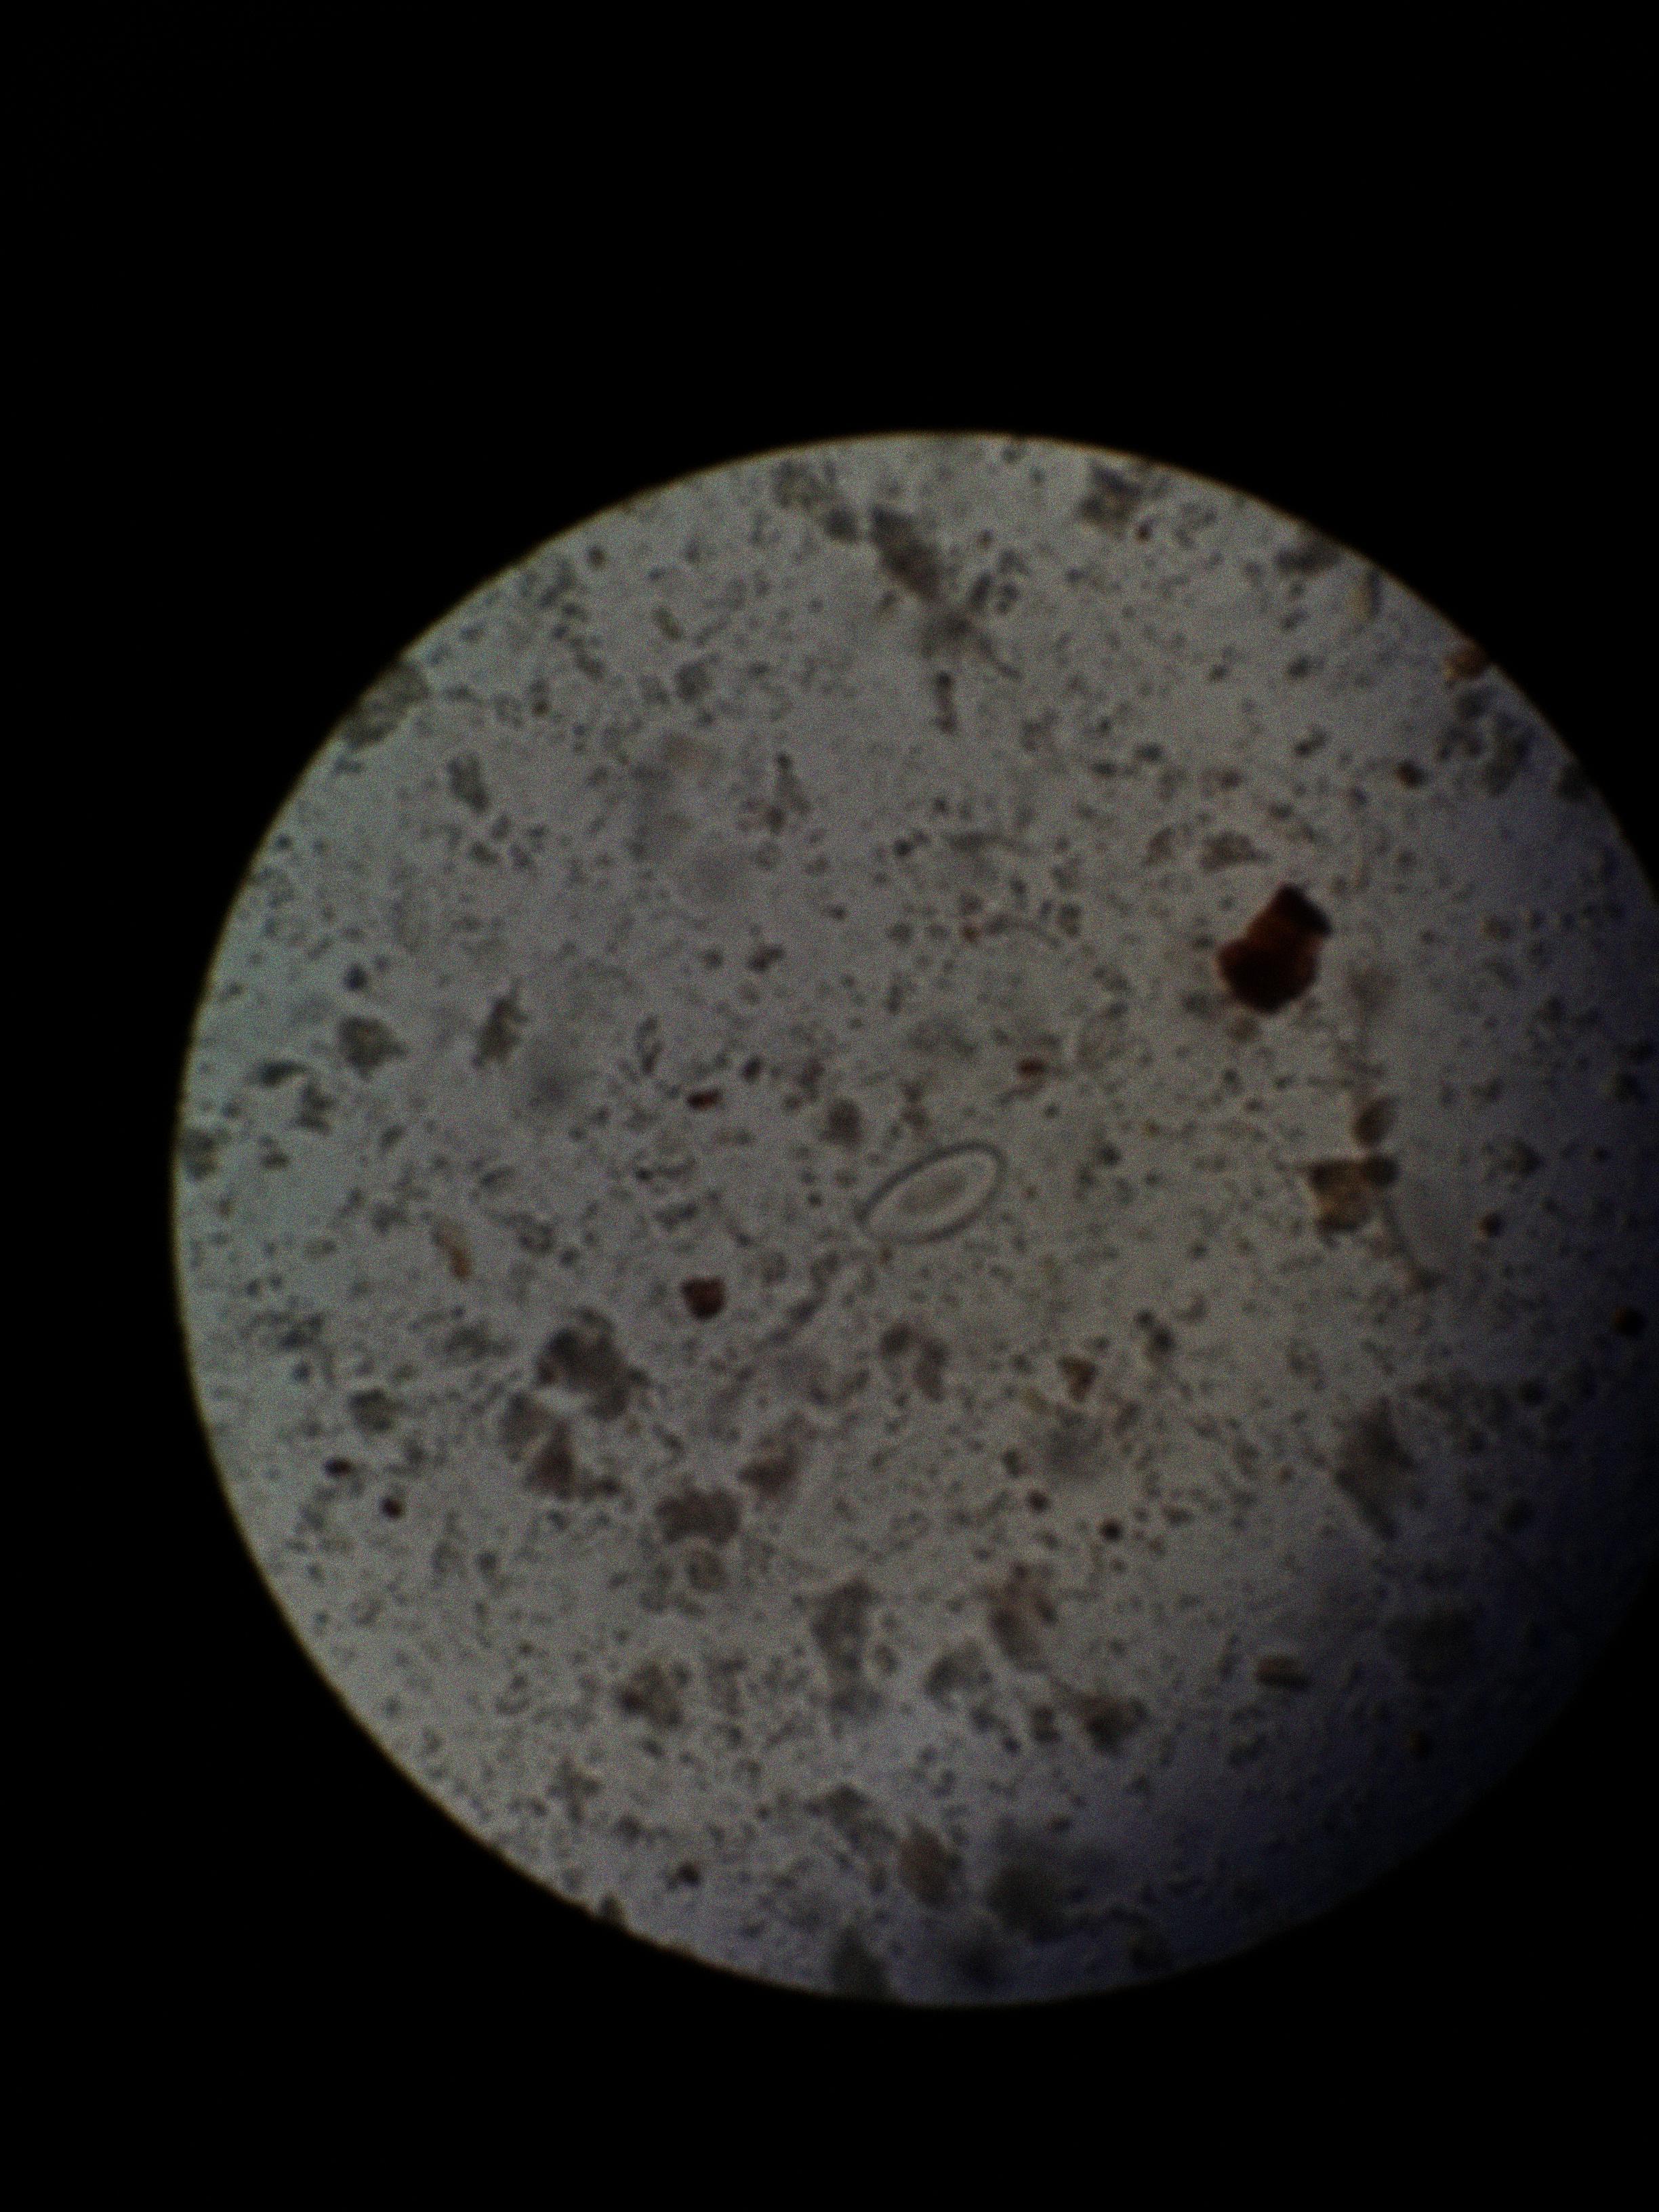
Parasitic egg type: Enterobius vermicularis